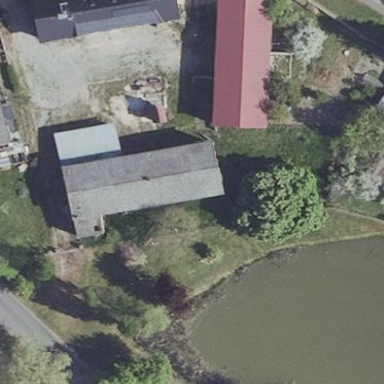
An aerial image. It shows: Shed building.